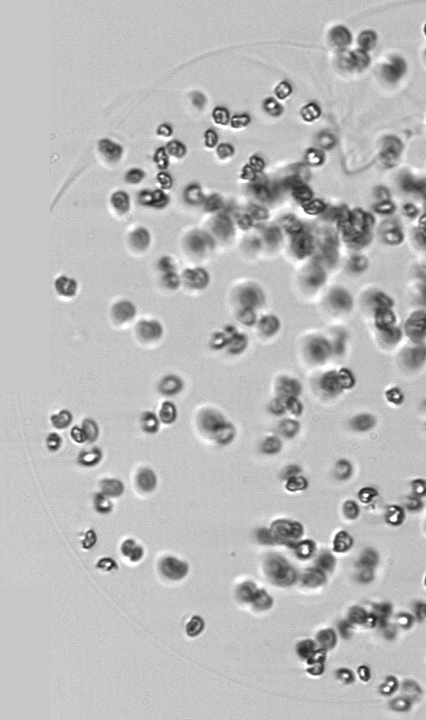
Label: Phaeocystis